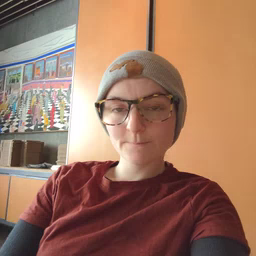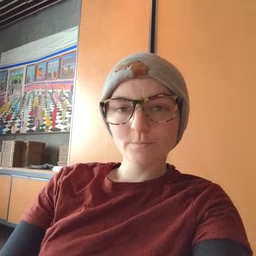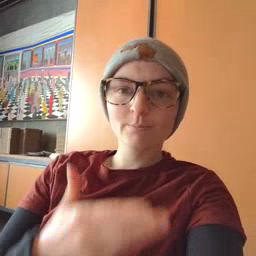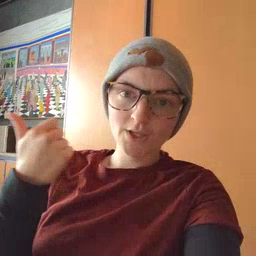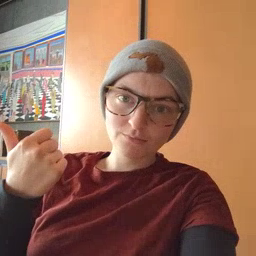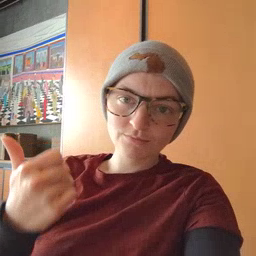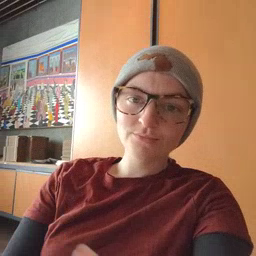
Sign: better